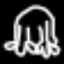
Label: frog